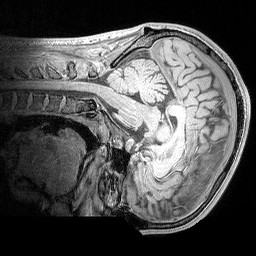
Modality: MP2RAGE
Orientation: sagittal
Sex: male
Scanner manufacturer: siemens
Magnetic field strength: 3 T
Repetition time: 5 s
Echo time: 0.00292 s